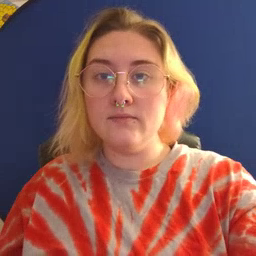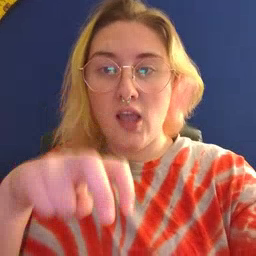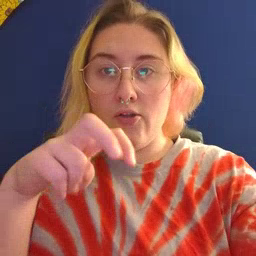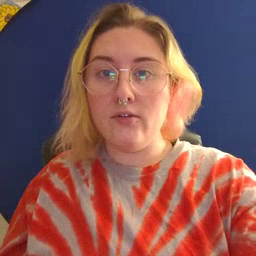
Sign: chair